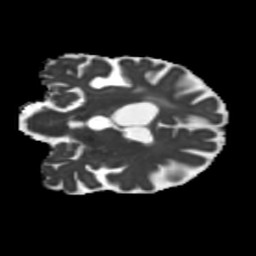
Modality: MD
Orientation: coronal
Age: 63
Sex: female
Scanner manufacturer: siemens
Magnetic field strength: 3 T
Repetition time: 5.25 s
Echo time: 0.08 s